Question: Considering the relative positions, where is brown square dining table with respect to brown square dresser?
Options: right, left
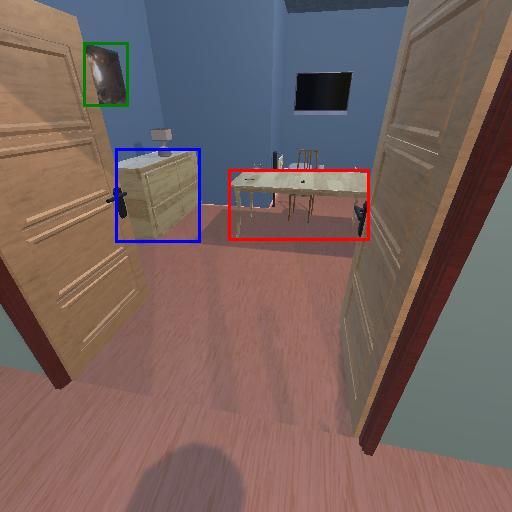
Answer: right